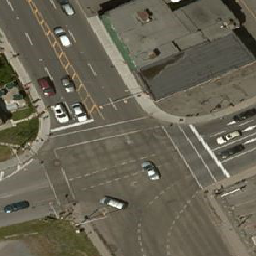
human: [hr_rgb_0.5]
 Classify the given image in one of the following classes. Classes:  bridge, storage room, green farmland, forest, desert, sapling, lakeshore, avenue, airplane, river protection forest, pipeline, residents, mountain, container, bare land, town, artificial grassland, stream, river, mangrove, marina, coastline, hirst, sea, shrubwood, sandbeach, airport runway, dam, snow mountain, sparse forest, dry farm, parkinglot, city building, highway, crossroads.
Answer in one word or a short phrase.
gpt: crossroads